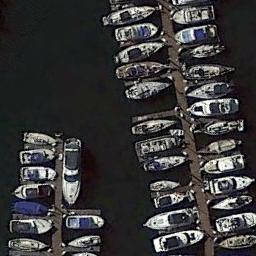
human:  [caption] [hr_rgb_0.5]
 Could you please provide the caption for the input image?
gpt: The harbor has lots of neatly docked boats and the color of the waters is dark green .

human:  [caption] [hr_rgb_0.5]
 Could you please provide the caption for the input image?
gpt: There are many ships in the harbor .

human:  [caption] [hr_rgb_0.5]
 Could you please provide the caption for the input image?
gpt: Many yachts are neatly arranged on the sea side of the harbor .

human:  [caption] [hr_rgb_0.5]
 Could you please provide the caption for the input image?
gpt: Only a few boats stopped in the upper left corner of the harbor .

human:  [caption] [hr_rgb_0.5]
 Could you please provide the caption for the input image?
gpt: There are many ships docked neatly at the harbor .